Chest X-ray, PA view. Patient: 35 years old, sex F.
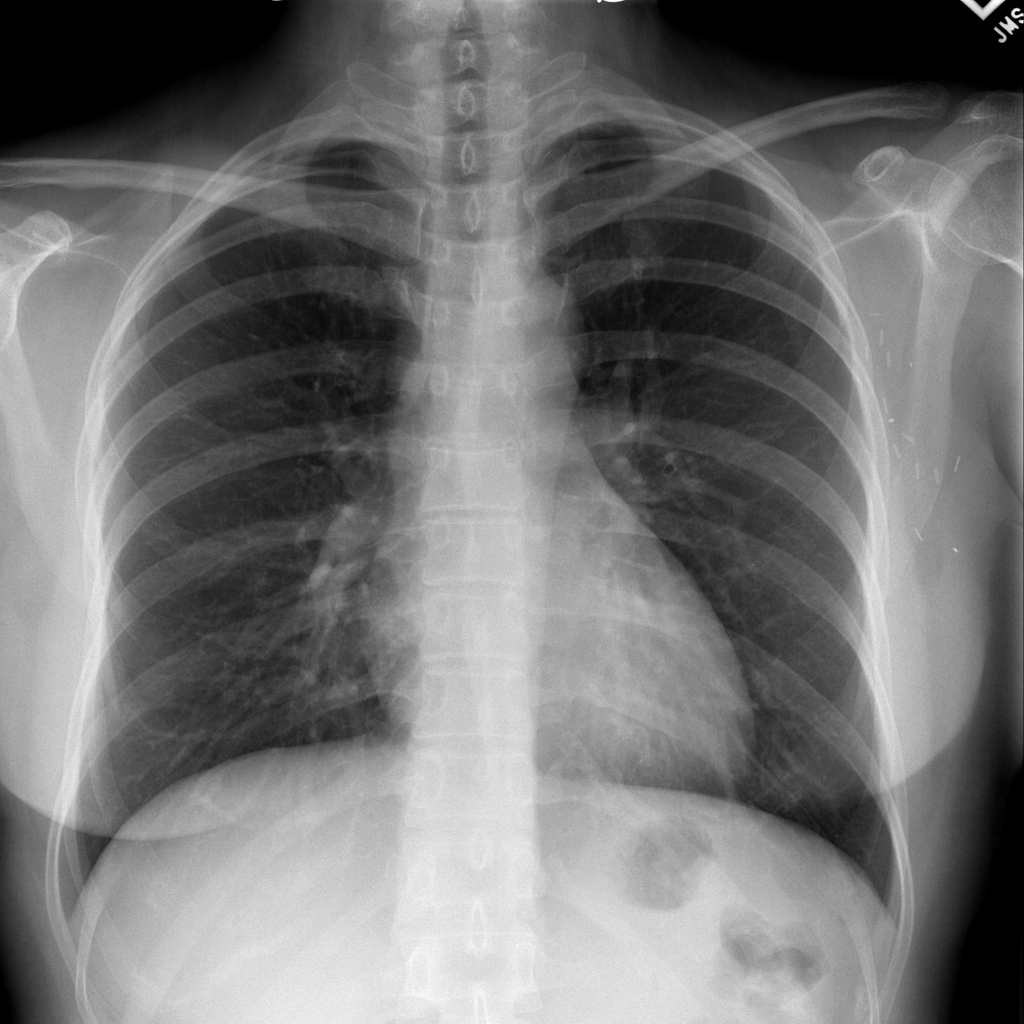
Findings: No Finding